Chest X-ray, PA view. Patient: 74 years old, sex F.
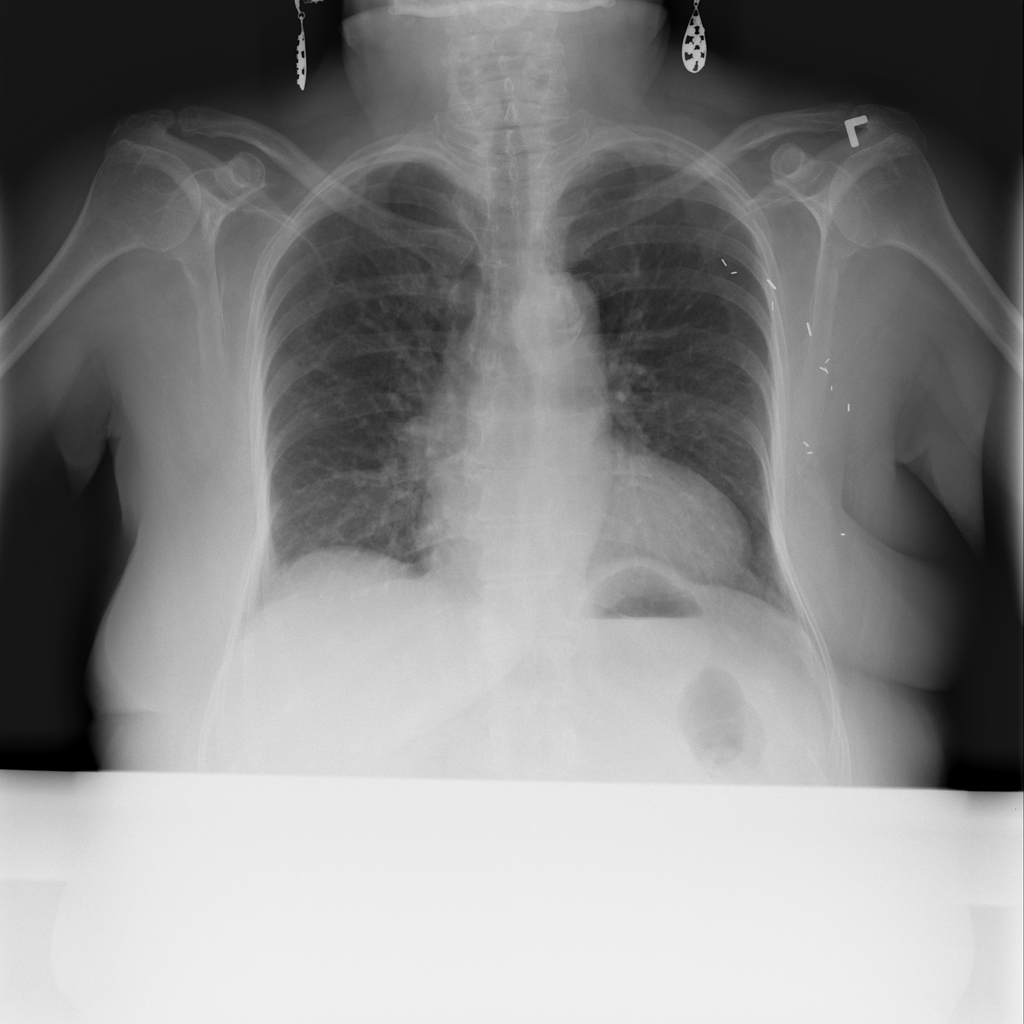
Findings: No Finding